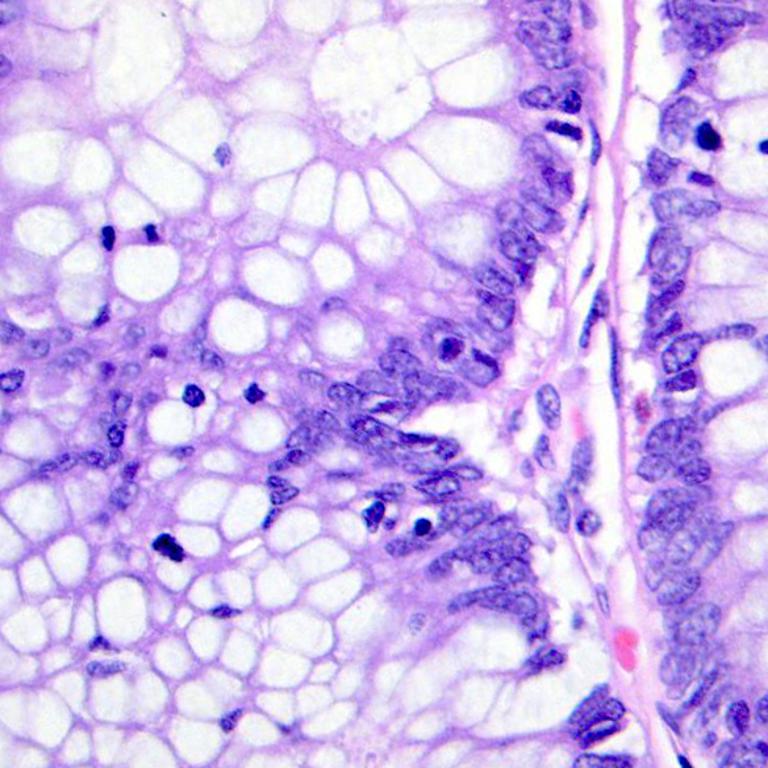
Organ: colon
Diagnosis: benign